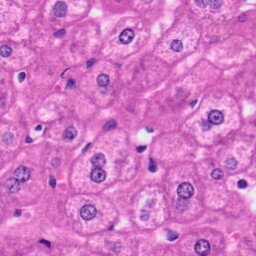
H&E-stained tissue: Liver